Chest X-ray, PA view. Patient: 57 years old, sex M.
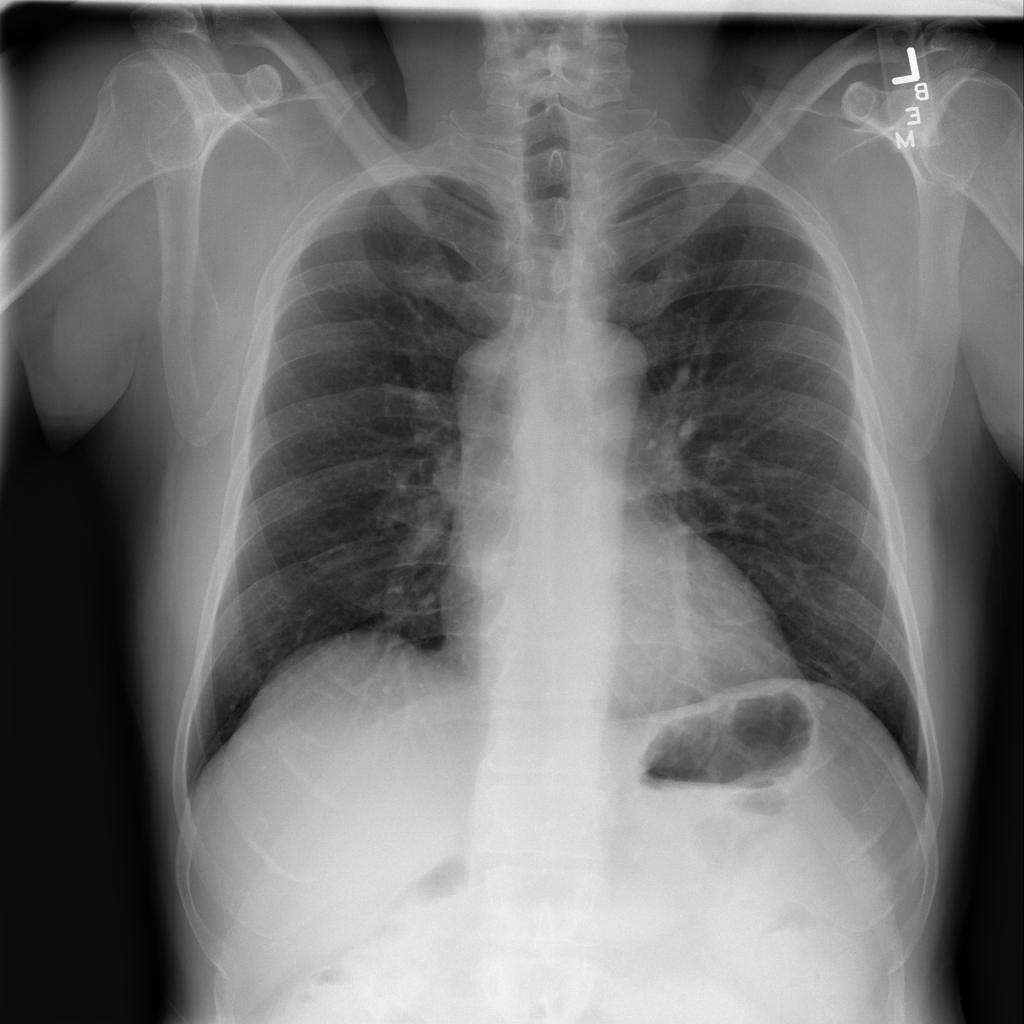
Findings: No Finding